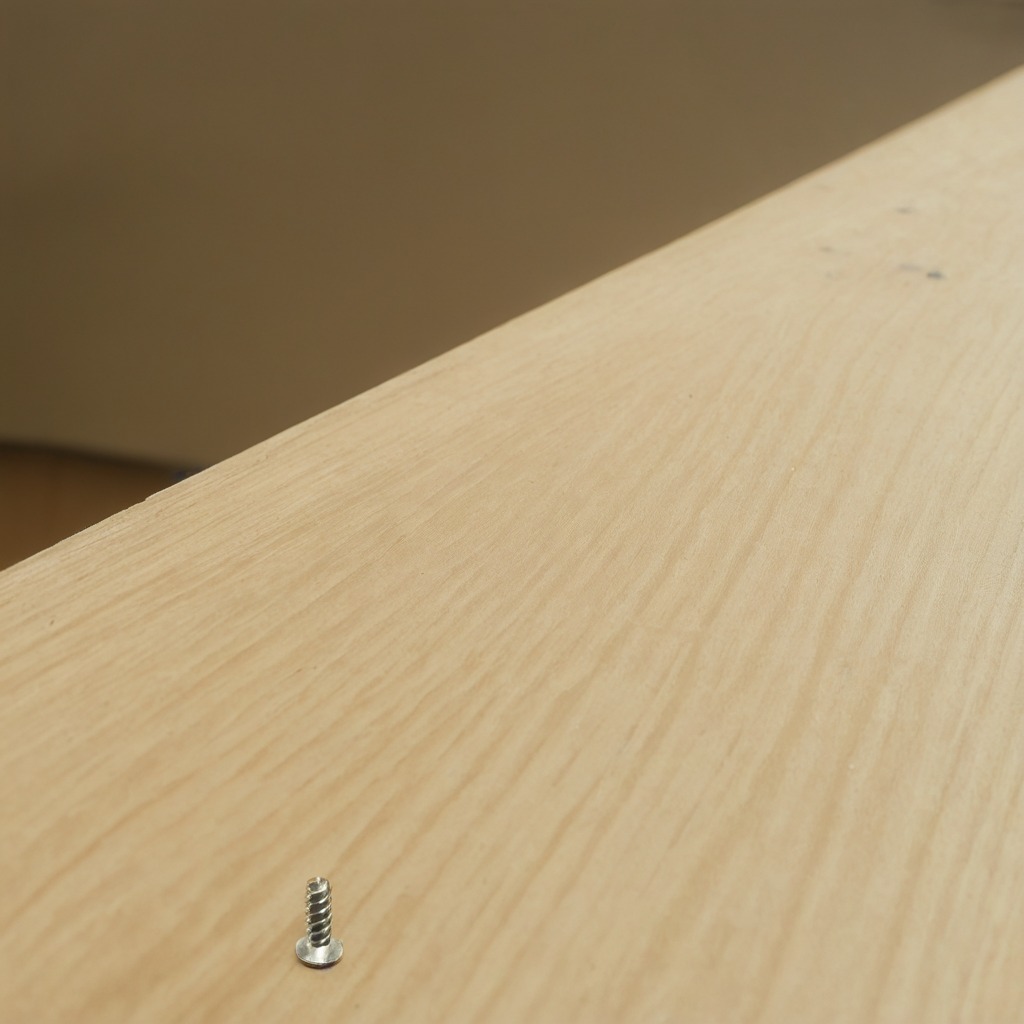
A metal screw is lying on the plywood surface.